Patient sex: M
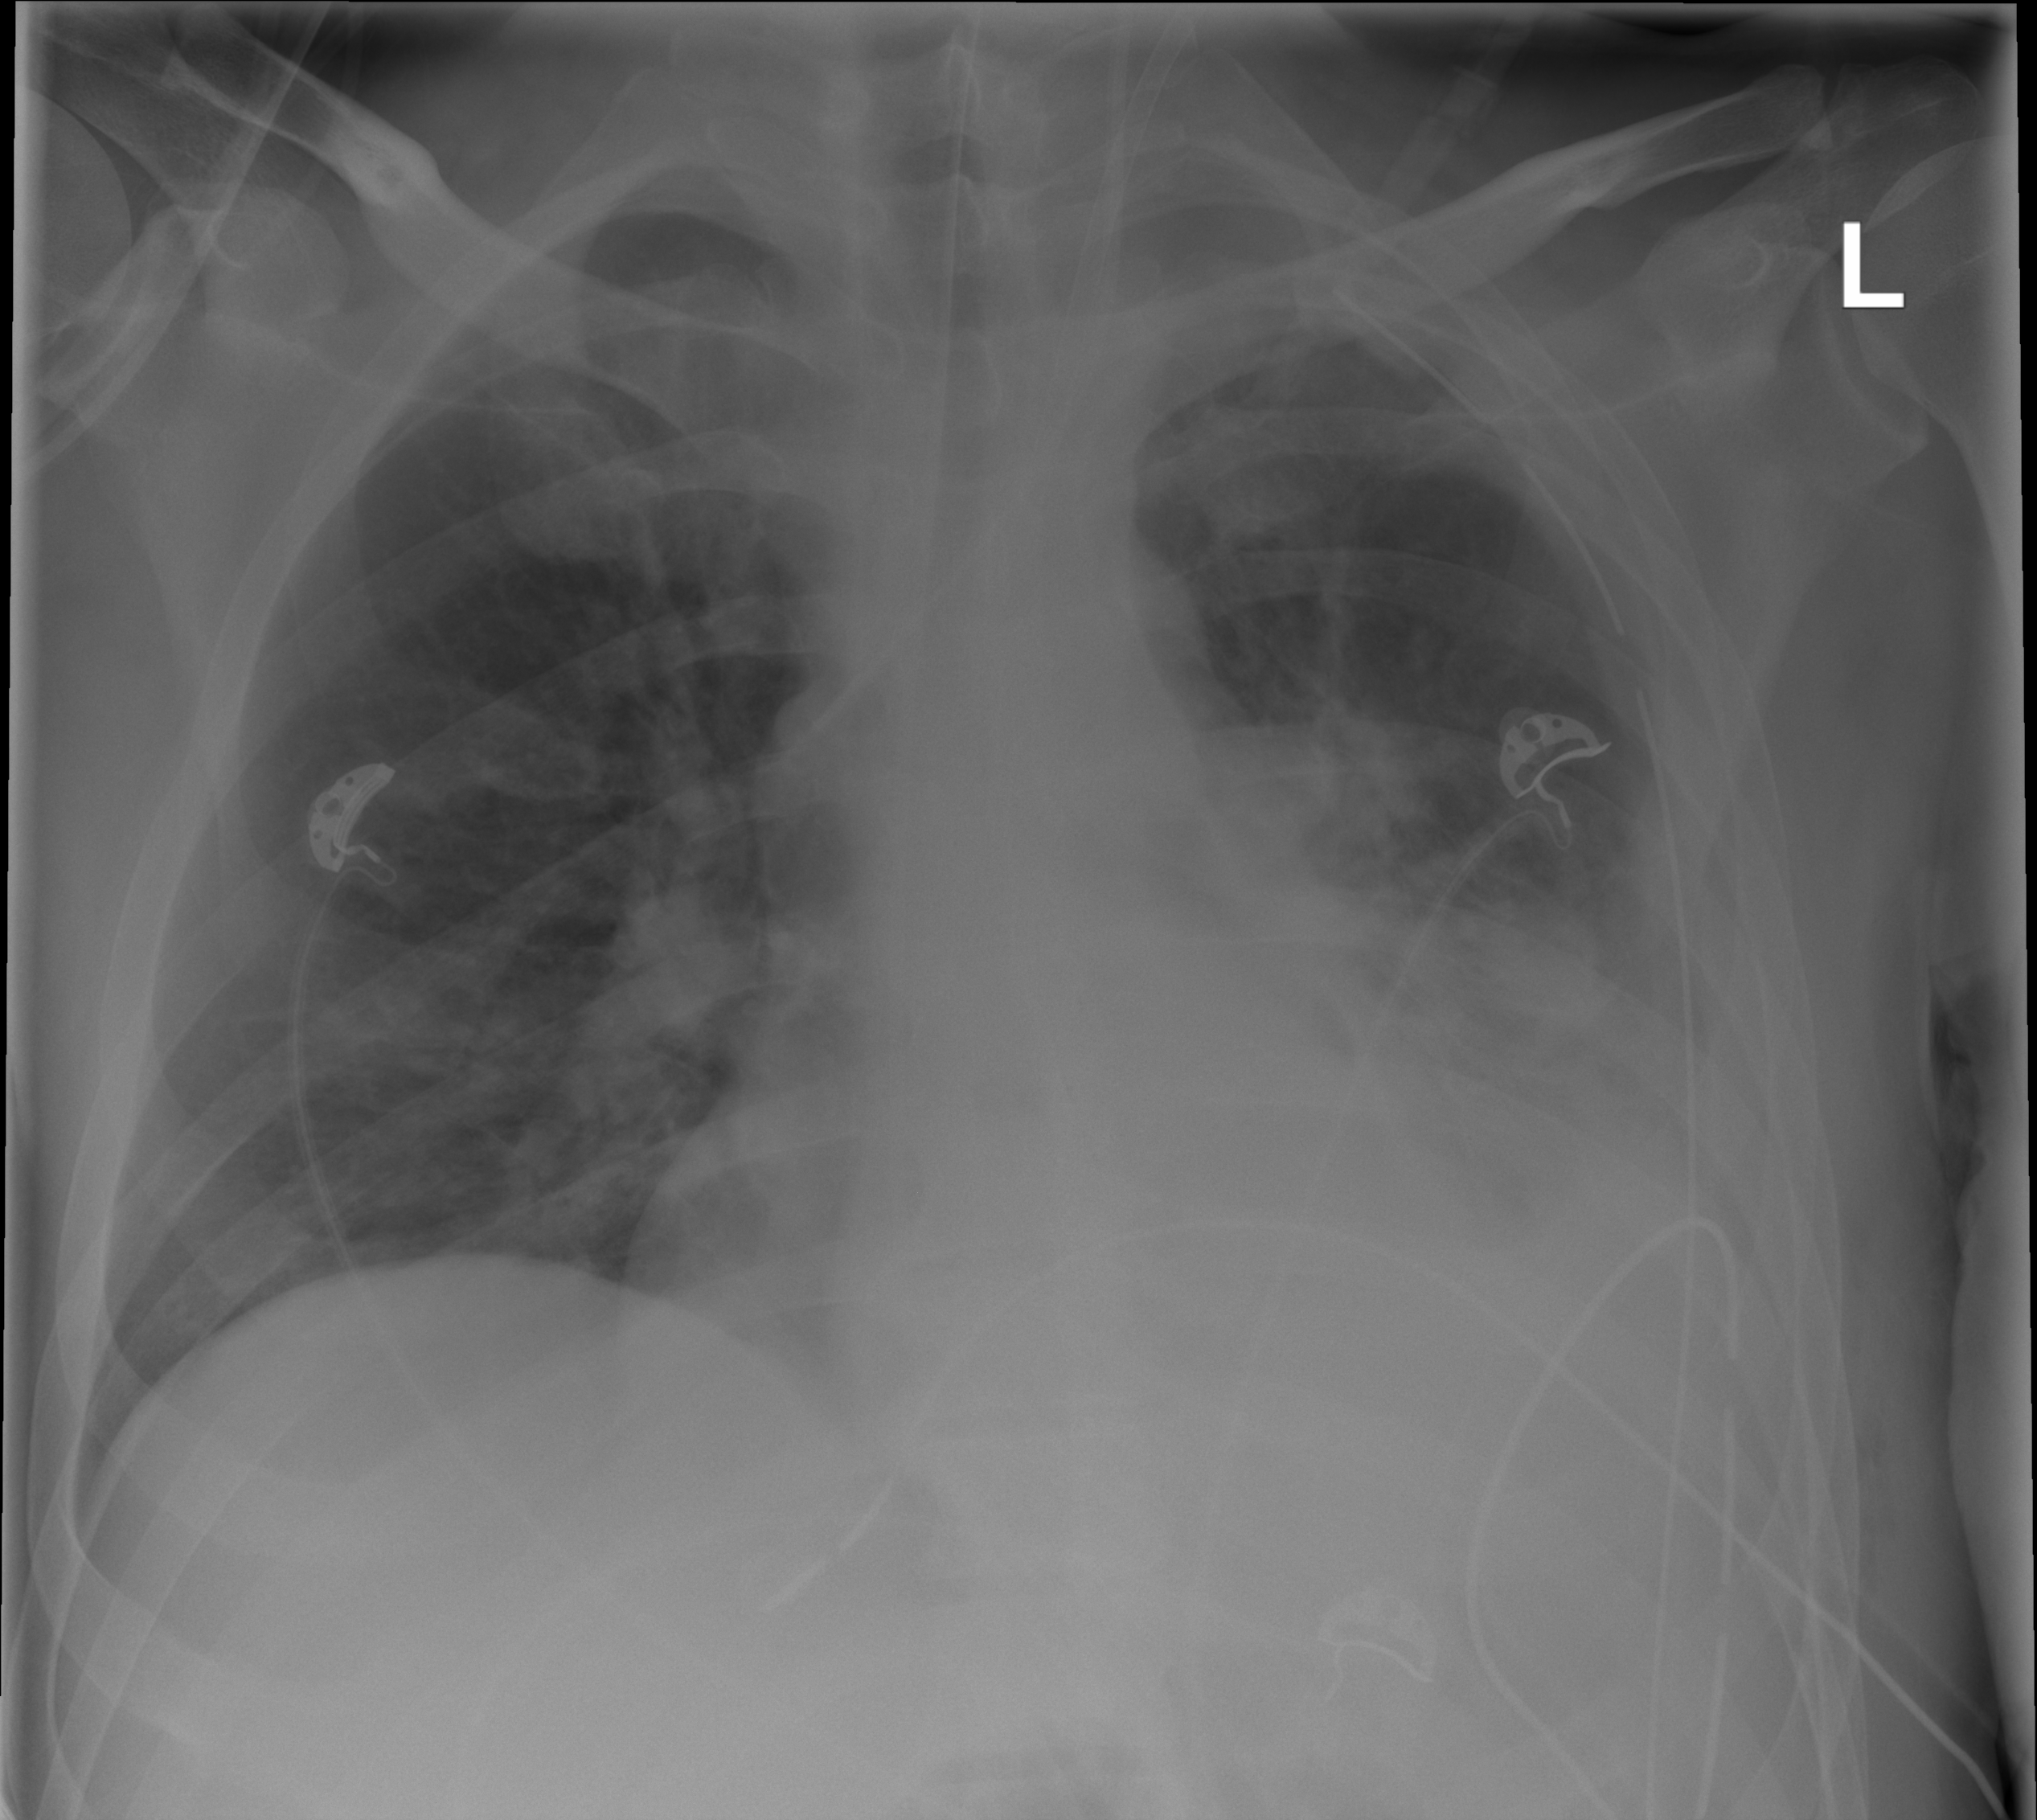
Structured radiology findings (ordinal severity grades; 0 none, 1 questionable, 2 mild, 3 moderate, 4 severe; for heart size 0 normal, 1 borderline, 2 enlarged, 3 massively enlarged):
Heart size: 0
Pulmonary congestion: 0
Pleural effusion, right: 0
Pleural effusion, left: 3
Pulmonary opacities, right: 0
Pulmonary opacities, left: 2
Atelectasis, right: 0
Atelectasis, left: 3